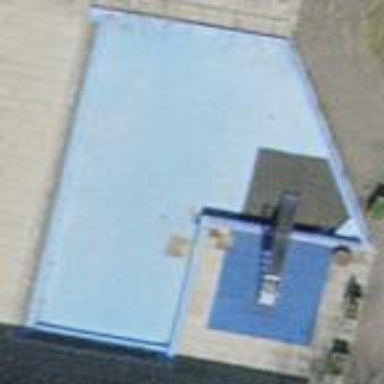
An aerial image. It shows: Swimming pool located in leisure land.